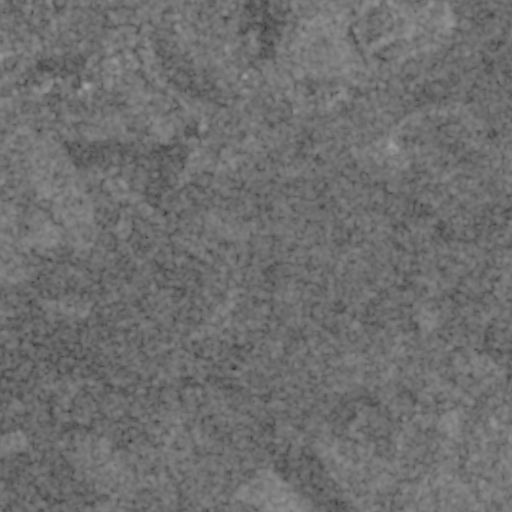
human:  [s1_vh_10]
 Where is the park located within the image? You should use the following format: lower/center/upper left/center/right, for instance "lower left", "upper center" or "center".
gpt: The park is located in the upper left of the image.
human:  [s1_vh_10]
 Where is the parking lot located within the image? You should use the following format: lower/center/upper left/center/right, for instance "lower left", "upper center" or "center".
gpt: The parking lot is located in the upper left of the image.
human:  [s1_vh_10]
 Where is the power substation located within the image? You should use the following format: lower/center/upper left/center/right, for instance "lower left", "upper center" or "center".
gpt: The power substation is located in the upper center of the image.
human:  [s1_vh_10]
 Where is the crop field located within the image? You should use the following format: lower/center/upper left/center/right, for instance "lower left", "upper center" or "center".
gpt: There is no crop field in the image.

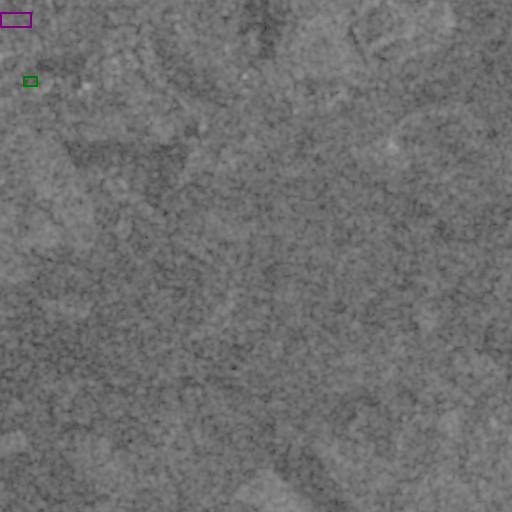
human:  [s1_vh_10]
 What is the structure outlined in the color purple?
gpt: The structure outlined in purple is a park.
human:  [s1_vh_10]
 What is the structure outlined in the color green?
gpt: The structure outlined in green is a parking lot.
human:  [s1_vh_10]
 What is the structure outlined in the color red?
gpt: There is no red outline.